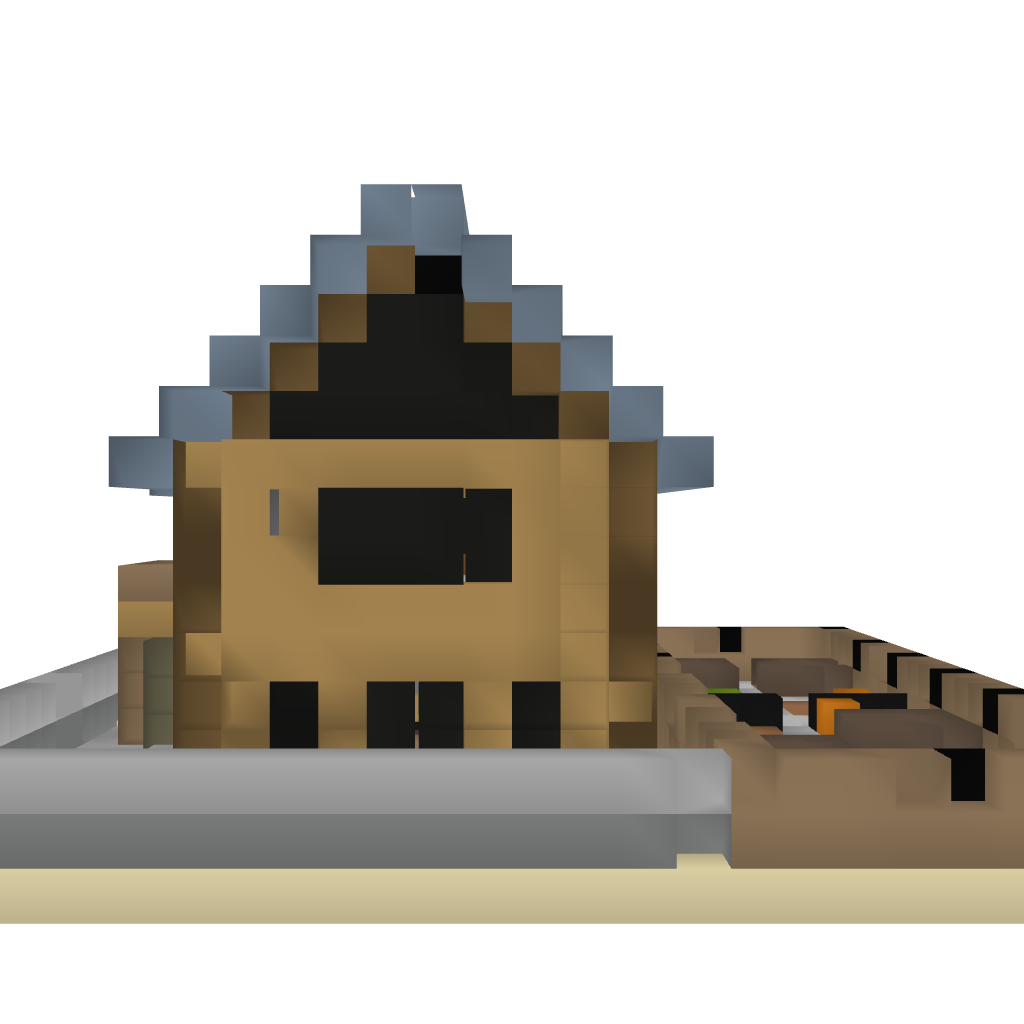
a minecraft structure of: Basic Farm n°1